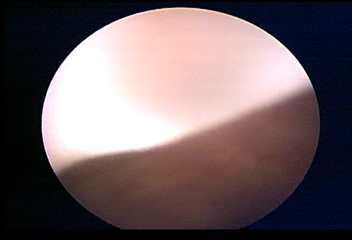
Modality: WLC
Class: Normal mucosa
Bladder cancer association: No